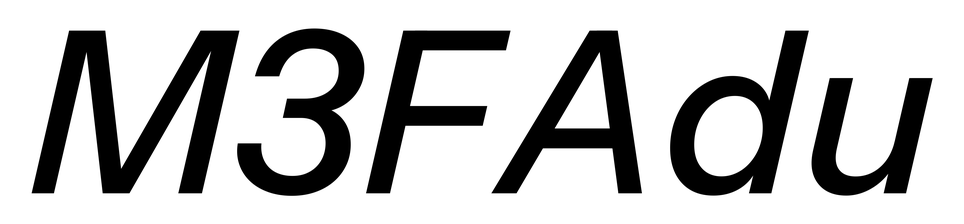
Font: InstrumentSans-Italic_Medium_Italic